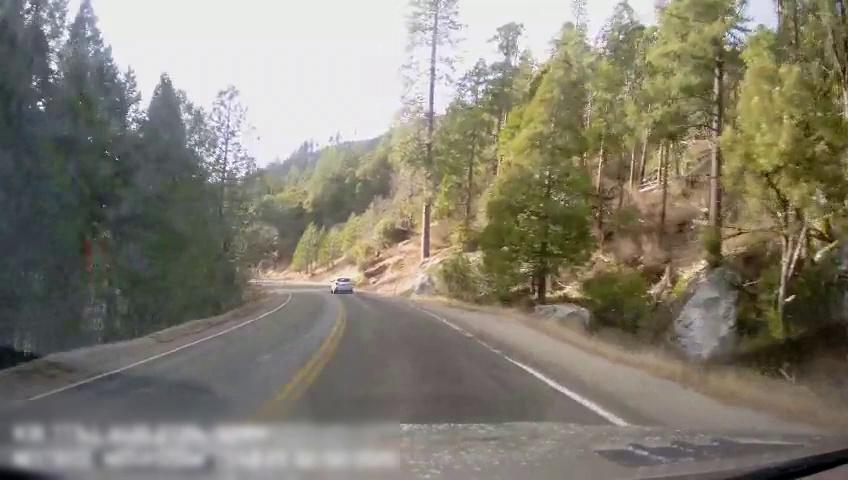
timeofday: Day
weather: Sunny
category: Drivable Space
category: Vehicles | Car
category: Lanes | Opposite Lane
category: Lanes | Current Lane
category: Lanes | Current Lane
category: Lanes | Current Lane